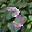
Label: 3